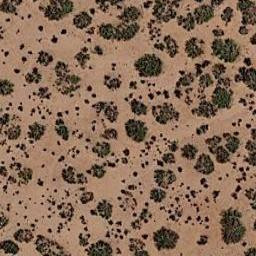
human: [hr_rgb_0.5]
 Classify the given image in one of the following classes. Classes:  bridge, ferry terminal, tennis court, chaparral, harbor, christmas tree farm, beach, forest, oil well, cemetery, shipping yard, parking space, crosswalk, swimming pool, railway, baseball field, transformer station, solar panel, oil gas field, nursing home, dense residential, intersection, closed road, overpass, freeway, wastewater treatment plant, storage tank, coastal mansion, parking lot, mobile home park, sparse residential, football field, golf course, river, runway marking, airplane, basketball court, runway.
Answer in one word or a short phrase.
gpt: chaparral